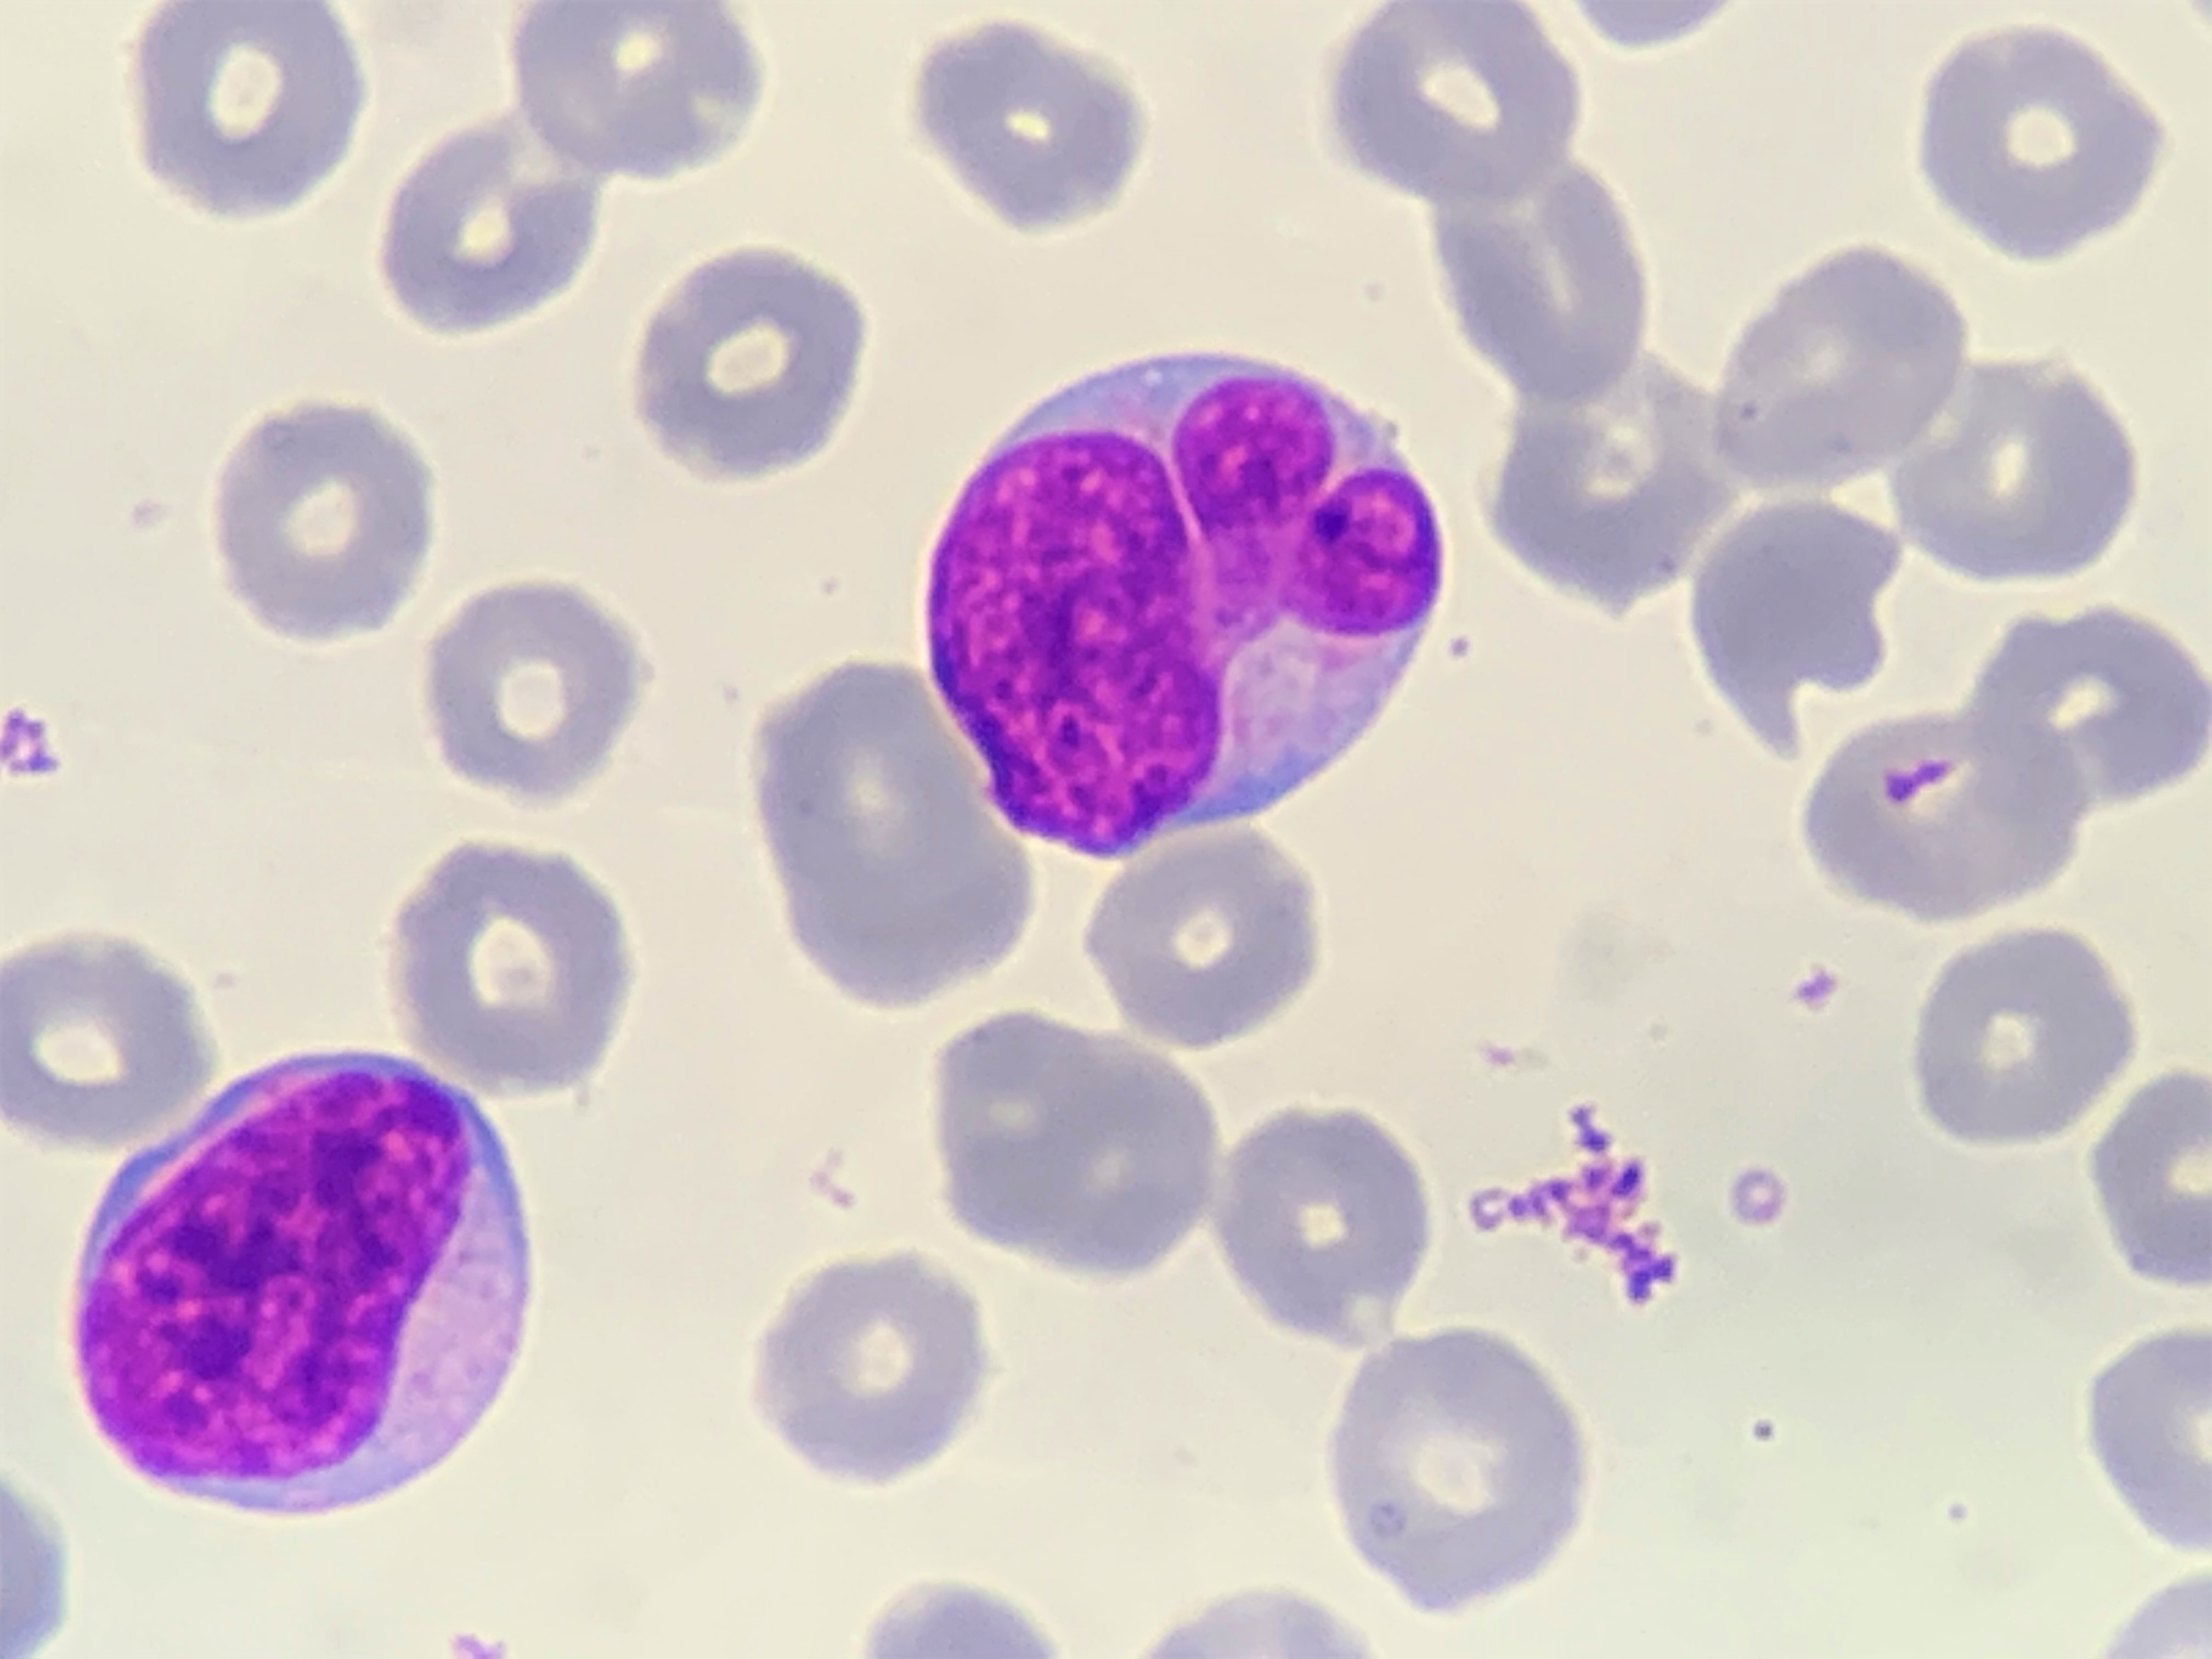
Cell type: BLAST CELLS